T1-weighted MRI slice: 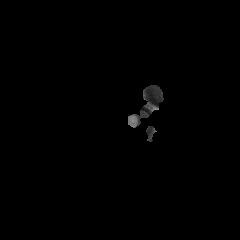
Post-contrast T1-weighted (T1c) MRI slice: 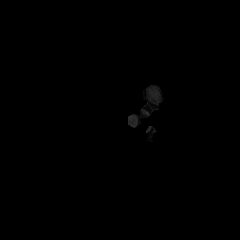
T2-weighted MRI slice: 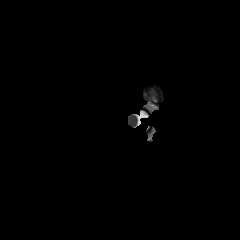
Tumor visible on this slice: no